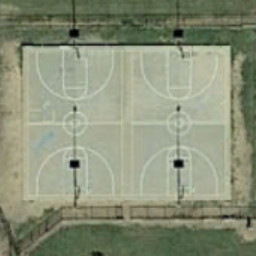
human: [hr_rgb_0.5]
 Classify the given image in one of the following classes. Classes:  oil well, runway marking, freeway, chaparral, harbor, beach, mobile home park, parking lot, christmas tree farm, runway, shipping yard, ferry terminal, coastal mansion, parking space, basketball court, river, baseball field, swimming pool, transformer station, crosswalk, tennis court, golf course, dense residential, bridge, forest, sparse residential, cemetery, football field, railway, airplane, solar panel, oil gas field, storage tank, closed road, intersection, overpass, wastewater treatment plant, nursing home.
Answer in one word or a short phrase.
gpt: basketball court